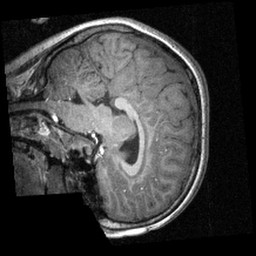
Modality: T1w
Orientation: sagittal